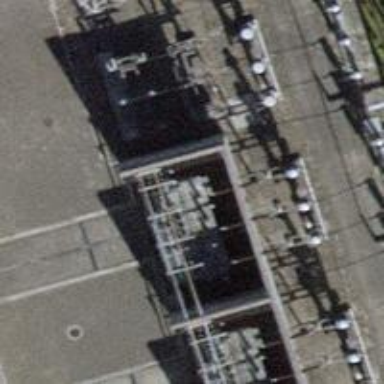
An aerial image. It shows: Outdoor transformer.